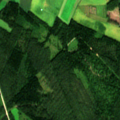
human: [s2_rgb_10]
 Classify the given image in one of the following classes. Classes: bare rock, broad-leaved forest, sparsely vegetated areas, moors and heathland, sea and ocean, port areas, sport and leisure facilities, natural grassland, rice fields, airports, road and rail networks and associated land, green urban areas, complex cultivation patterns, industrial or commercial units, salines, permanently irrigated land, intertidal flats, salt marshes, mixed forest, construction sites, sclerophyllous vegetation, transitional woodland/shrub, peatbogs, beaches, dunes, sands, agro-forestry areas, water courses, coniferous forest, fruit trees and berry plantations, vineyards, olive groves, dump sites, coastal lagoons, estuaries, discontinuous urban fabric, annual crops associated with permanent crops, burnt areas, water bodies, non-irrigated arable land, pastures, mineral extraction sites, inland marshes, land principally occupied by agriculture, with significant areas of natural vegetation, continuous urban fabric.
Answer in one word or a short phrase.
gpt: non-irrigated arable land, coniferous forest, mixed forest, transitional woodland/shrub